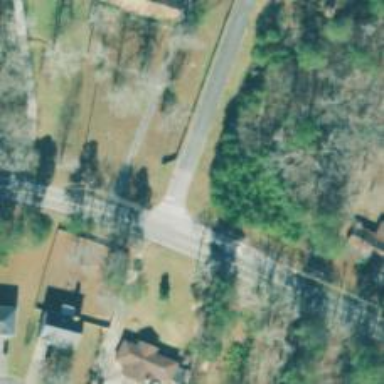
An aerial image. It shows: Secondary road.